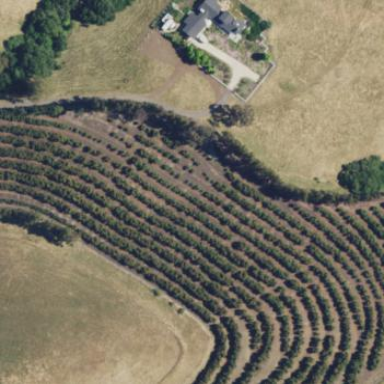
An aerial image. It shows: Orchard.